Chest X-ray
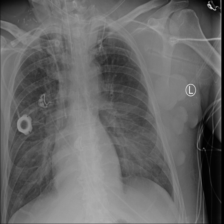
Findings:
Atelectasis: positive
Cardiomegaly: negative
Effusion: negative
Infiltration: negative
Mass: negative
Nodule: negative
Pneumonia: negative
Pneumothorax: negative
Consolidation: positive
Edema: negative
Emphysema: negative
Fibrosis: negative
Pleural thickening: negative
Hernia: negative